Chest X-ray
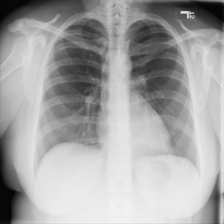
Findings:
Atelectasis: negative
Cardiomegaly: negative
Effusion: negative
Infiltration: negative
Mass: negative
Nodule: negative
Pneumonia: negative
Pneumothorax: negative
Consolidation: negative
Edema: negative
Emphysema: negative
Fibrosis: negative
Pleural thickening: negative
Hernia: negative